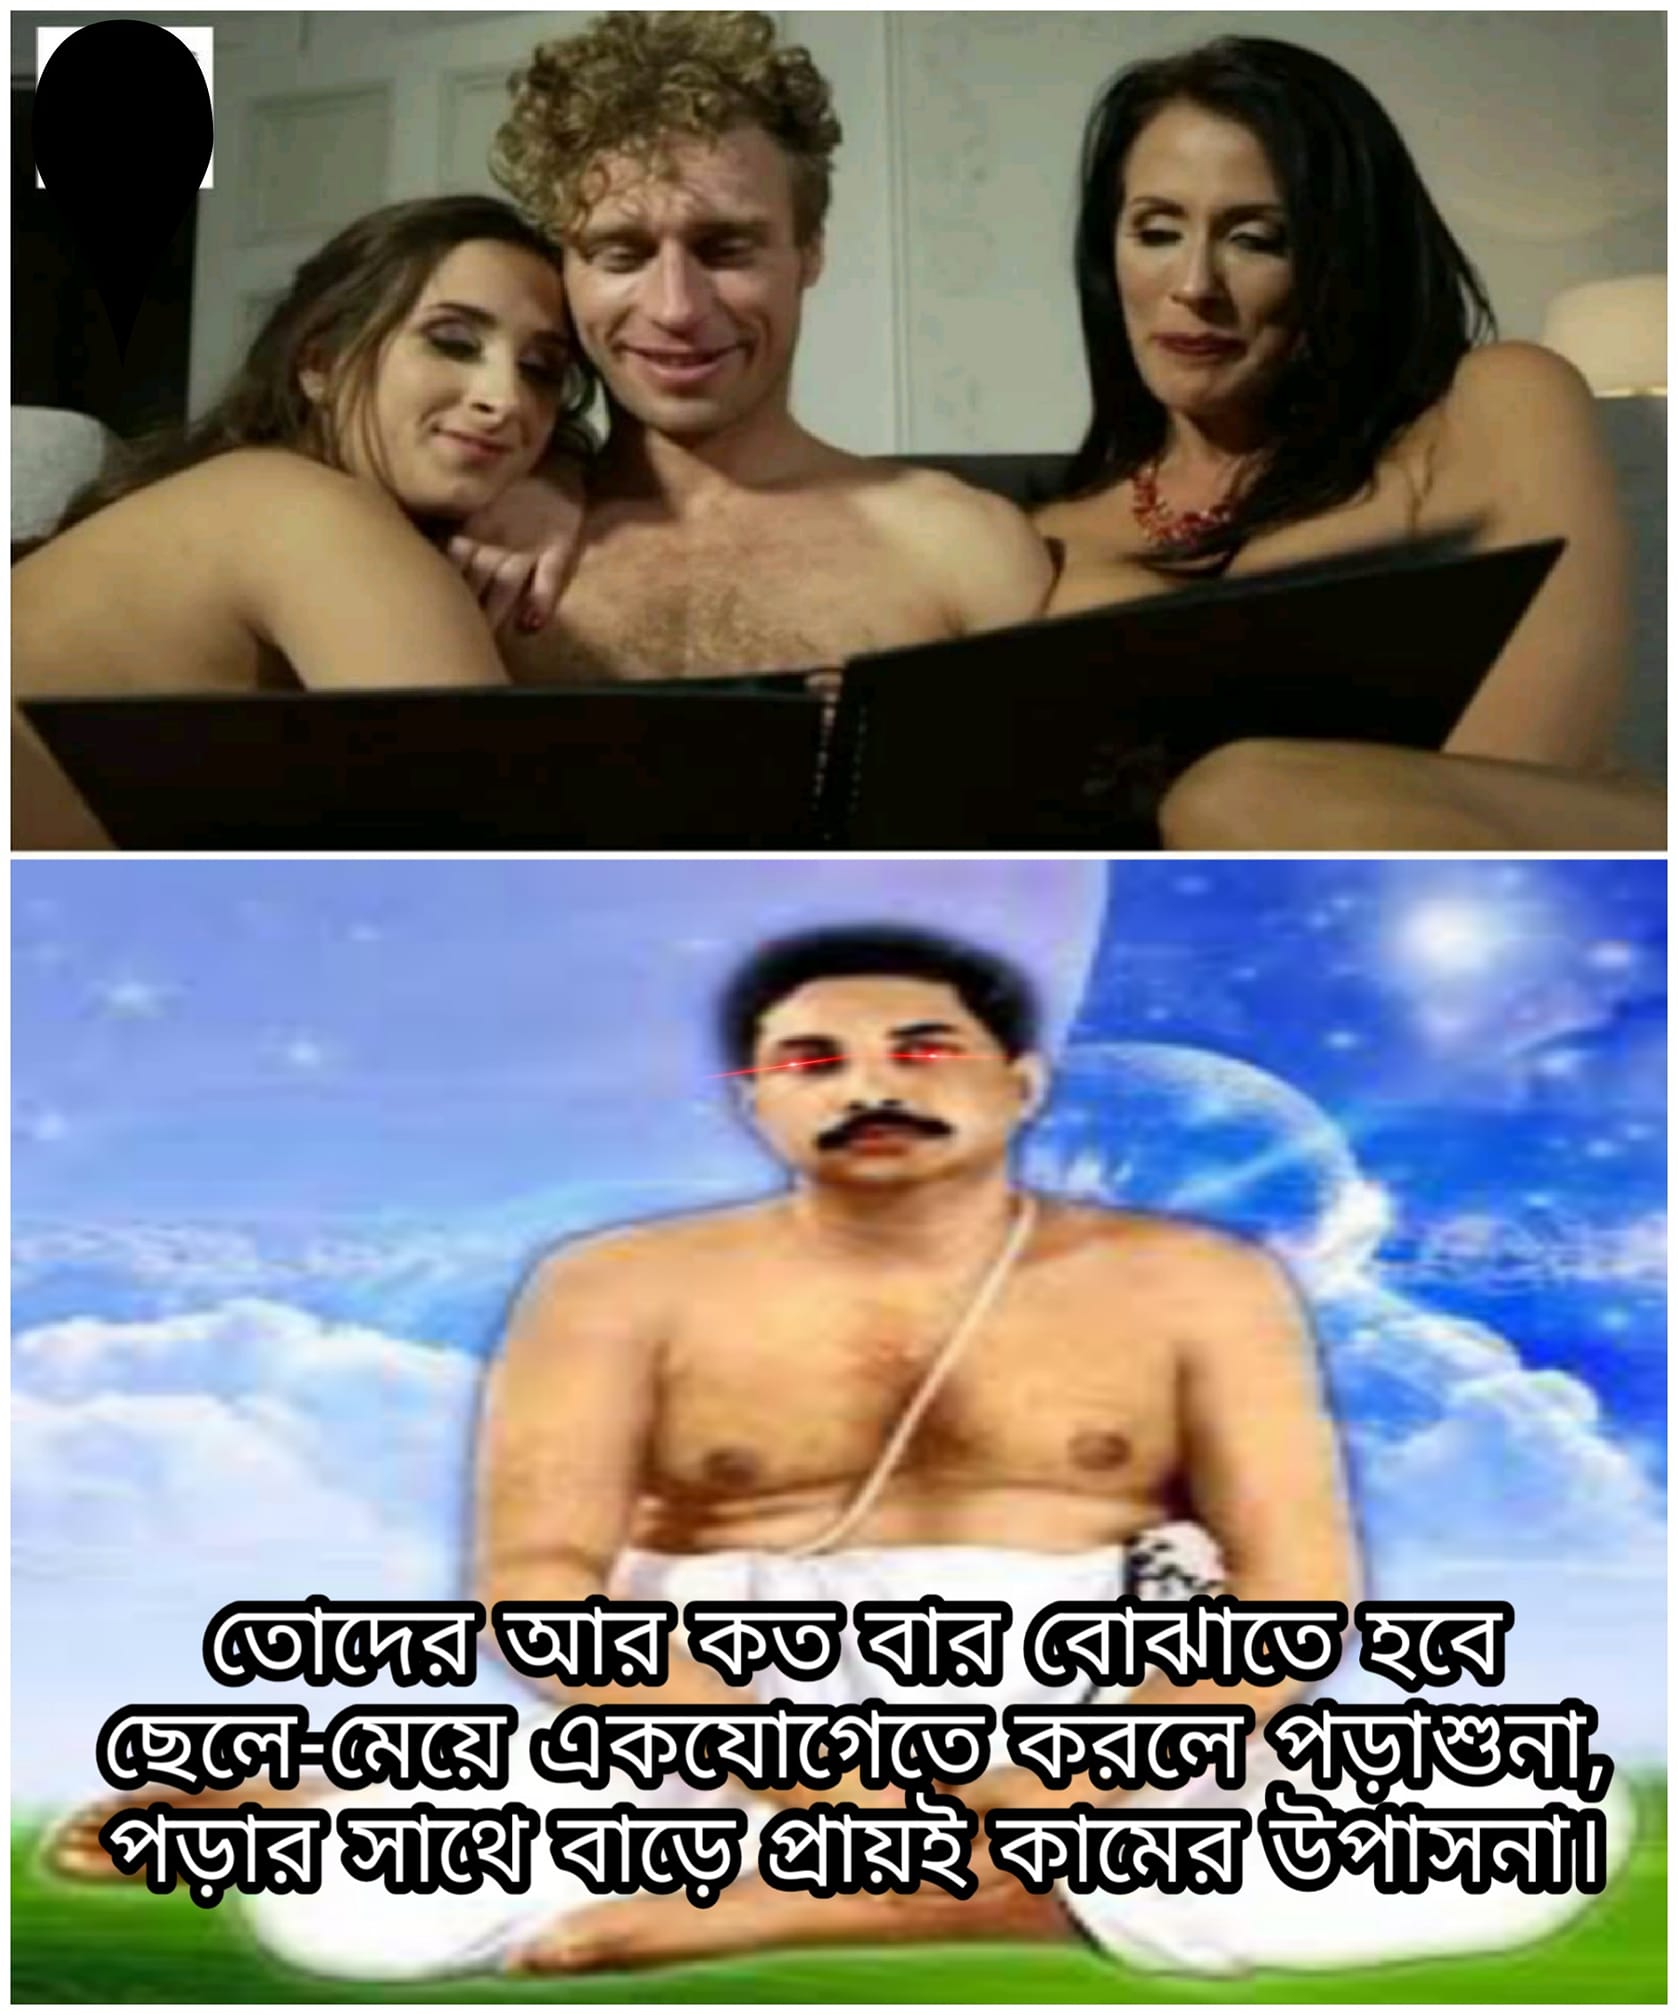
Caption: তোদের আর কত বার বোঝাতে হবে ছেলে-মেয়ে একযোগেতে করলে পড়াশুনা, পড়ার সাথে বাড়ে প্রায়ই কামের উপাসনা ।
Label: hate